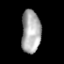
Tissue: prostate
Cell type: Epithelial cells
Senescence score: 0.2339
Nuclear area (px): 805
Mean DAPI intensity: 169.779